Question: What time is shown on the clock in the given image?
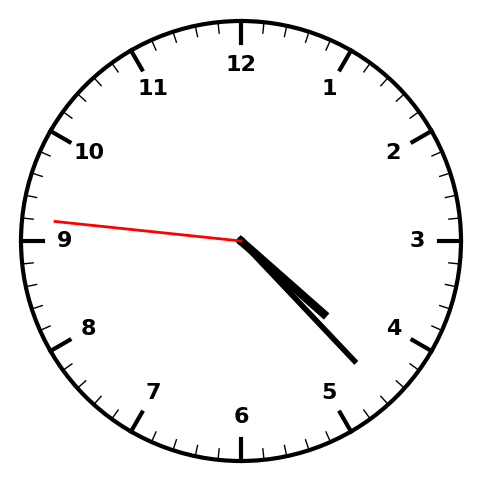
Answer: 04:22:46